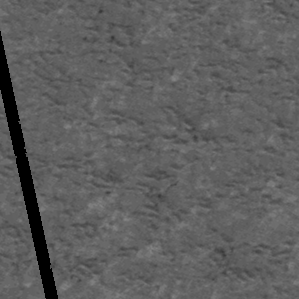
Label: frost